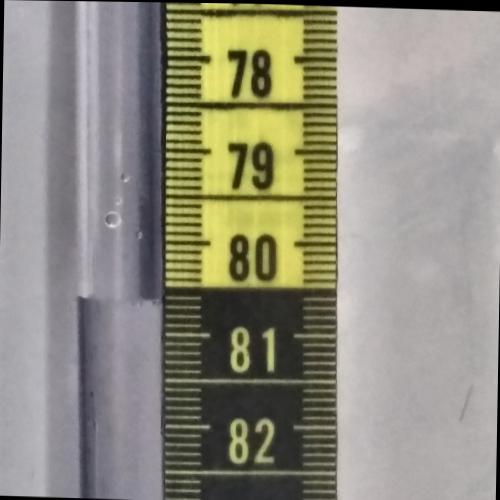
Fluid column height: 80.6 cm